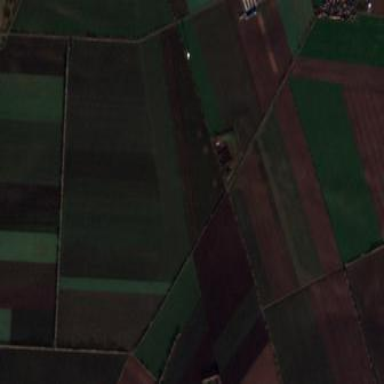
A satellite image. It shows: View of farmland.